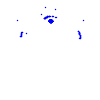
Particle: electron